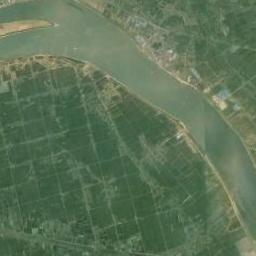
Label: river